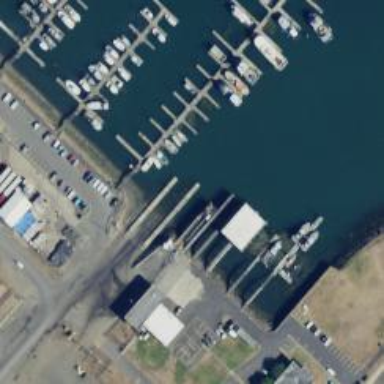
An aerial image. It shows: Pier designed with boat lift feature.